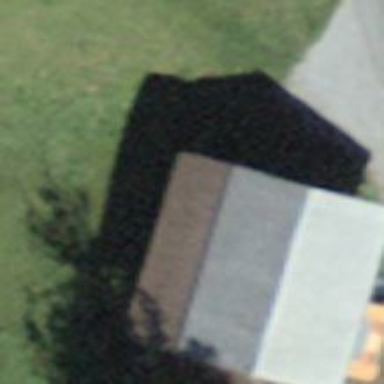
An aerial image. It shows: Barn.